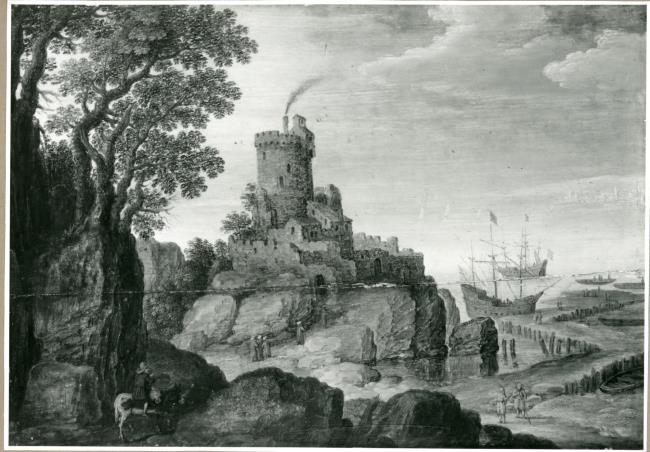
Title: Rocky landscape with a stronghold near the coast
Artist: attributed to Marten Rijckaert Bron: Elise Boutsen (2016-11)
Earliest date: 1595
Latest date: 1600
Genre: painting
Iconography: Pomander
Keywords: rocky landscape, coastal landscape, beach, castle, rock, full-rigged ship, chimney, smoke (material), horseman